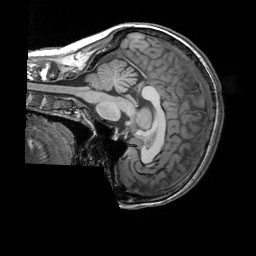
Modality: T1w
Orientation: sagittal
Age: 41
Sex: female
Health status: healthy
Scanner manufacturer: siemens
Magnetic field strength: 3 T
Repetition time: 2.3 s
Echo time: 0.00303 s